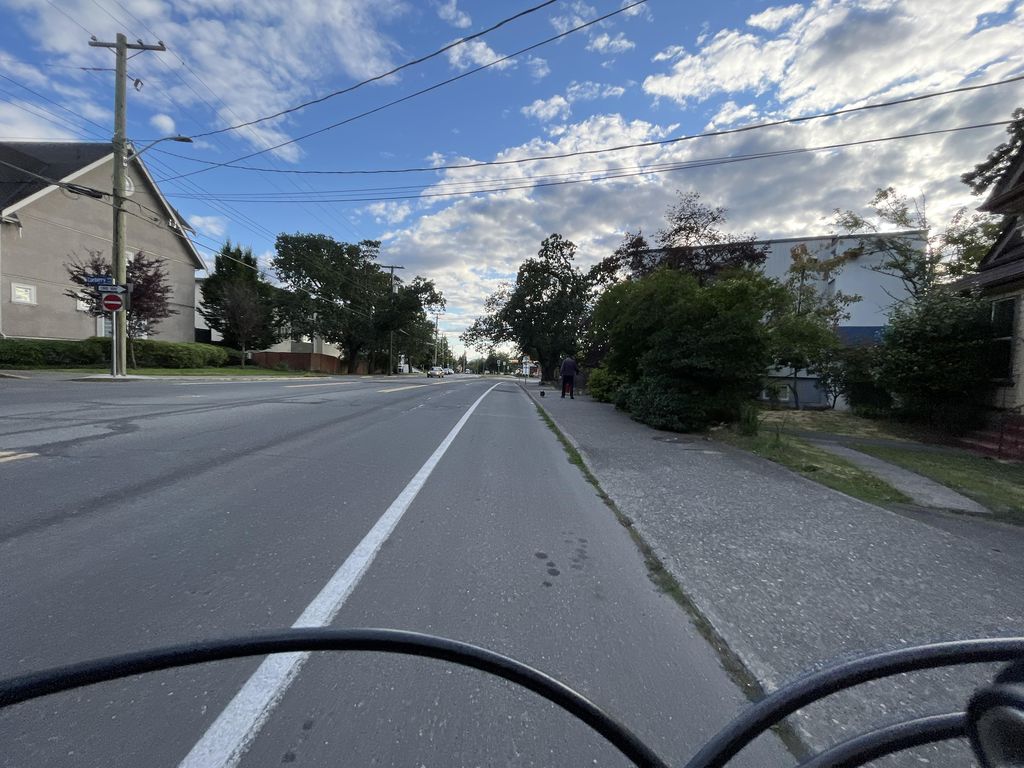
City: victoria